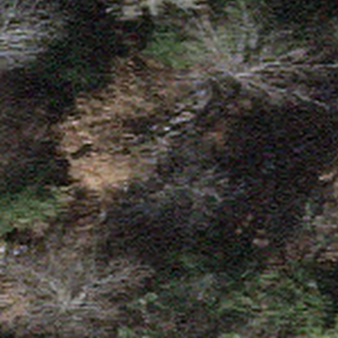
Label: other